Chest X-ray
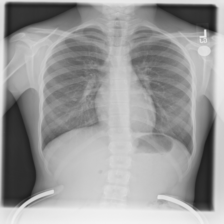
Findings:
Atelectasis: negative
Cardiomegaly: negative
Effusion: negative
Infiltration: negative
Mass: negative
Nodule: negative
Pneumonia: negative
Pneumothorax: negative
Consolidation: positive
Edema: negative
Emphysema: negative
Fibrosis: negative
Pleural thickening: negative
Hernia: negative